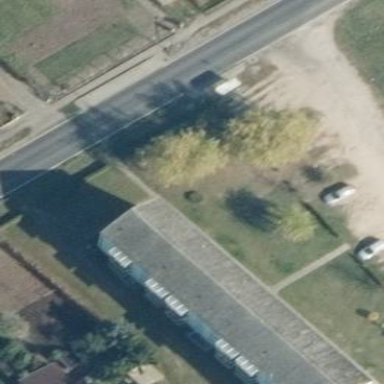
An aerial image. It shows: Image showing building with apartments.